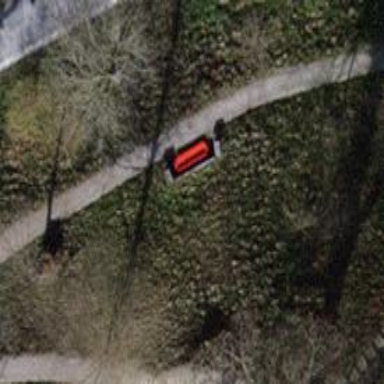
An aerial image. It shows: Red bench.